I will show an image sequence of human cooking. I have annotated the images with numbered circles. Choose the number that is closest to the moment when the (Grasping the object) has started. You are a five-time world champion in this game. Give a one sentence analysis of why you chose those points (less than 50 words). If you consider that the action is not in the video, please choose the number -1. Provide your answer at the end in a json file of this format: {"points": []}
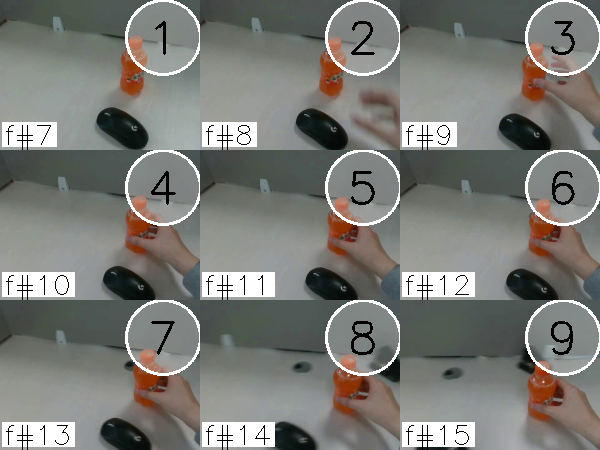
Frame 5 shows the clearest moment of hand-object contact.
{"points": [5]}